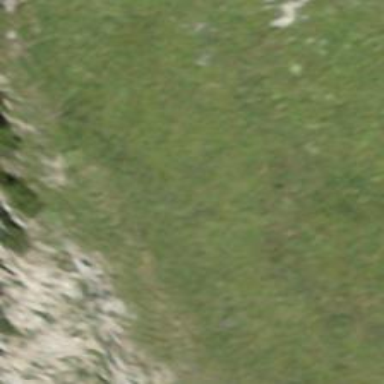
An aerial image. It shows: Cliff in nature.